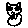
Label: cat